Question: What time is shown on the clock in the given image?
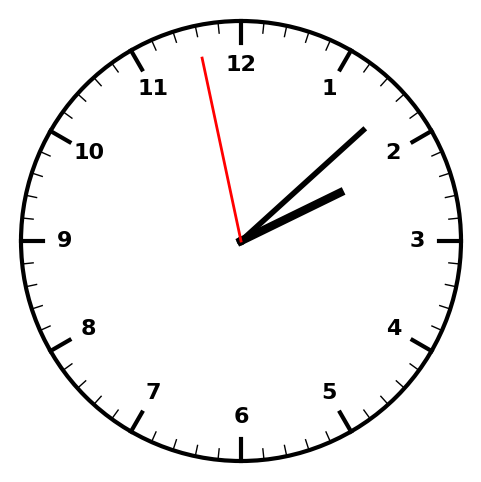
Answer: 02:07:58